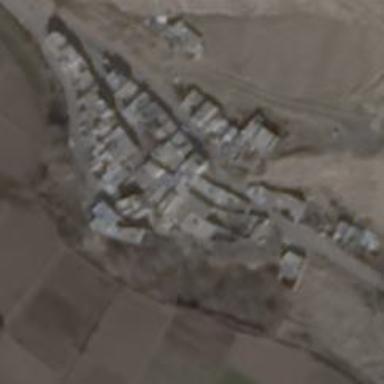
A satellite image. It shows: Village.